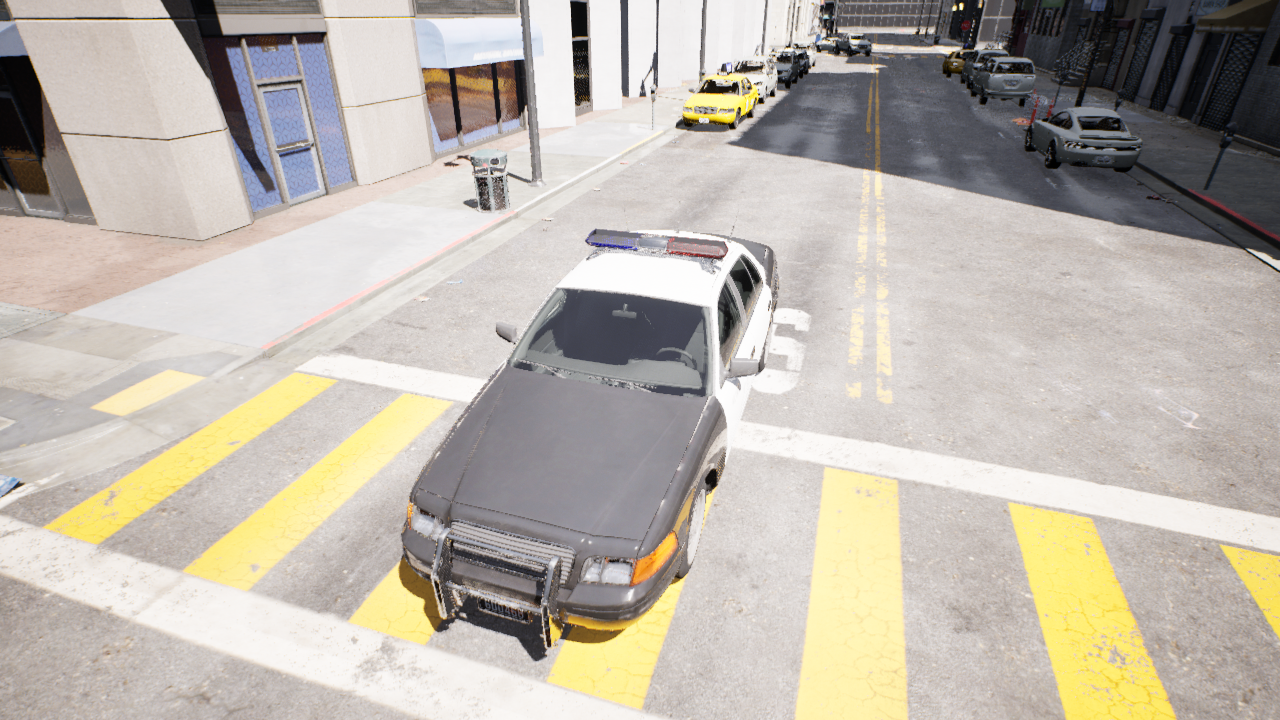
Venue: residential
Lighting: clear day
Vehicle rig: sedan